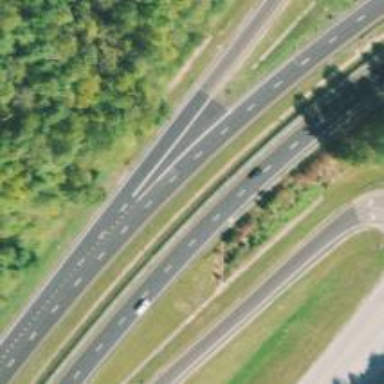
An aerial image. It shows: View of motorway.